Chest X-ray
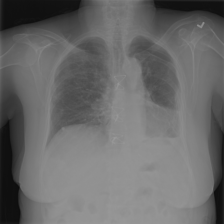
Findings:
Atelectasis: negative
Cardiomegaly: negative
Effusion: negative
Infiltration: negative
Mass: negative
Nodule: negative
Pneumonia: negative
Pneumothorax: negative
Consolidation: negative
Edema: negative
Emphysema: negative
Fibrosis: negative
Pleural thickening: negative
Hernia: negative